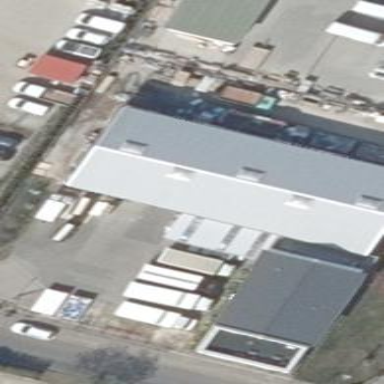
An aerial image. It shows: Commercial building.